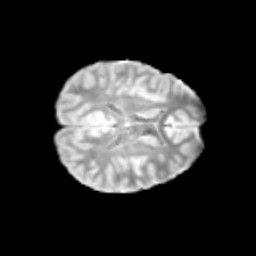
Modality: T2w
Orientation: axial
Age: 12
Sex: male
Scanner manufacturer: siemens
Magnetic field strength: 3 T
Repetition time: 3.8 s
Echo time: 0.07 s